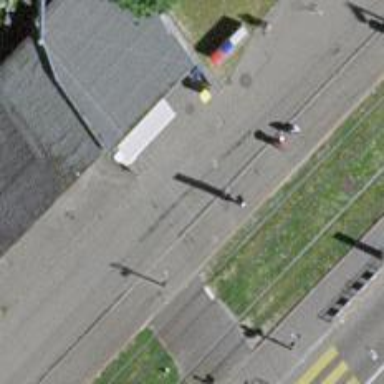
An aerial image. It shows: Tram stop for public transport.